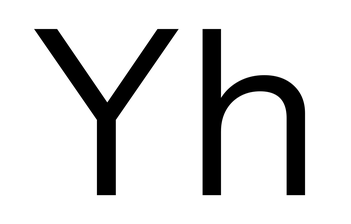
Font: InstrumentSans_Regular